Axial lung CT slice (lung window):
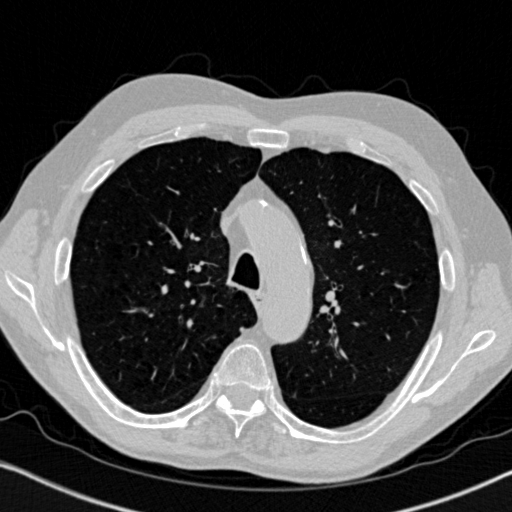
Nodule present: no